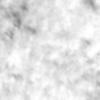
Label: no_change